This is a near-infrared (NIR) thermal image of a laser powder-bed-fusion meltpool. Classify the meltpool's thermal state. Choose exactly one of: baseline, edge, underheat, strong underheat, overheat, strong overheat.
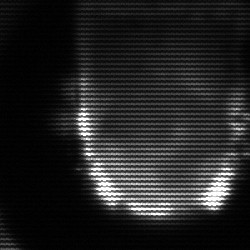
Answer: baseline